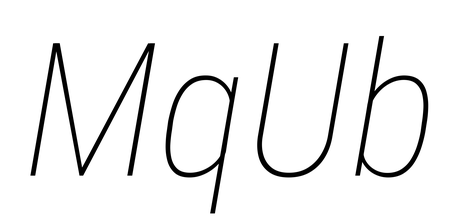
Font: Roboto-Italic_Condensed_Thin_Italic